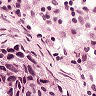
Metastatic tissue present: yes